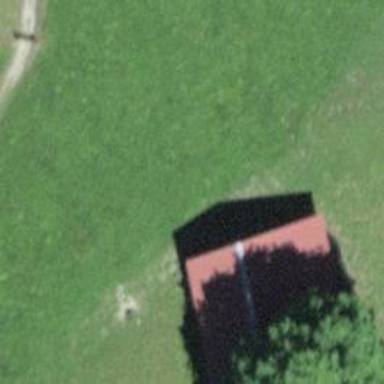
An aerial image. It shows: Barn.